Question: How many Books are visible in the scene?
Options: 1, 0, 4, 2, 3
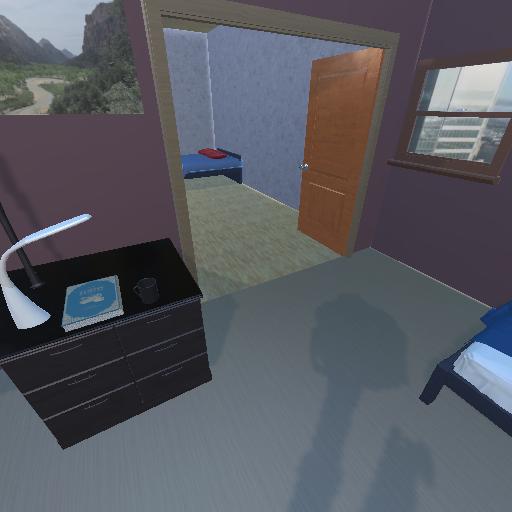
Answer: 1